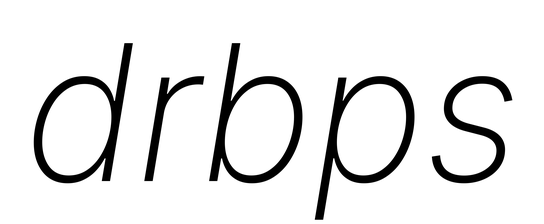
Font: Inter-Italic_ExtraLight_Italic